Question: I'm having some artifacts on Safari 6.0.2 on Mountain Lion on my Macbook Pro, using any other browser everything render as it is supposed to be.
But curiously using Safari on my iMac with OSX Lion I can't reproduce the issue. Different OS version, different GPU, bug? or i'm doing something wrong?
Reproduction:
<URL>

CSS:
'''
#test{
width: 150px;
height: 150px;
border-radius: 50%;
background-color: blue;
box-shadow: inset 0px 3px 0px yellow,
inset 0px -3px 0px darkred,
-3px -4px -0px blue;
}
'''
About this mac:
> MacBook Pro 13-inch, Mid 2012.- - Software OS X 10.8.2 (12C60).- Safari Version 6.0.2 (8536.26.17)
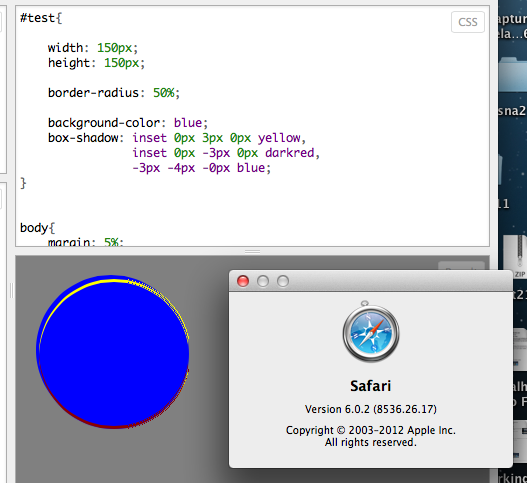
Answer: These artifacts are now nonexistent as of OS X 10.8.3 combo update that Apple pushed March 14th, 2013.